Игрушечная ракета наполняется сжатым воздухом, который при запуске выбрасывает из нее массивную пробку. При вертикальном старте ракета поднимается на высоту $h=16~м$. Предлагается производить запуск ракеты другим способом. Сначала ракета скользит без начальной скорости по направляющим рельсам в виде полуокружности (см. рис) радиусом $R=4~м$. В нижней точке, когда ракета приобретает максимальную скорость, срабатывает двигатель ракеты.
На какую высоту поднимется ракета при таком способе запуска? Объясните результат с точки зрения закона сохранения энергии. Трением и сопротивлением воздуха можно пренебречь.
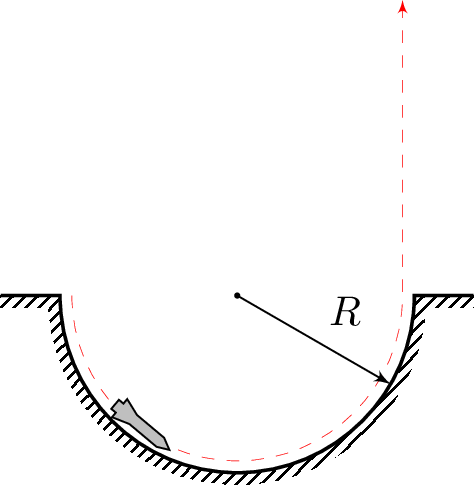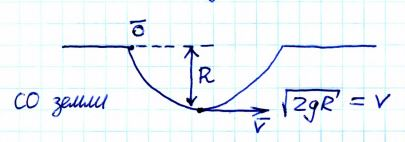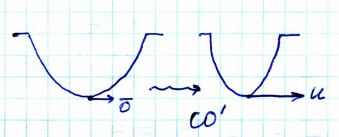
Решение: Если ракета неподвижна, то после выбрасывания пробки она приобретает скорость $u$, так что $\frac{u^2}{2}=gh \Rightarrow u=\sqrt{2gh}$, поскольку ракета движется вертикально вверх в поле тяжести $g$. В нижней точке траектории ракета имеет горизонтальную скорость, равную $\sqrt{2gR}$ по модулю.  Перейдем в систему отсчета $СО^{\prime}$, движущуюся со скоростью $\vec v$. В ней ракета покоится в нижней точке окружности. После выбрасывания пробки на приобретет скорость $u=\sqrt{2gh}$. В системе отсчета Земли ($СО$) скорость ракеты после выбрасывания пробки будет $$u+v=\sqrt{2gR}+\sqrt{2gh}=\sqrt{2g}(\sqrt{R}+\sqrt{h}).$$  После того, как ракета оторвется от рельсов, её скорость будет направлена вверх. В верхней точке полета скорость ракеты будет равна нулю.Из Закона сохранения энергии:$$(H+R)g=\frac{(u+v)^2}{2},$$где $H$ — высота верхней точки траектории ракеты над уровнем земли. Имеем$$H=\frac{(u+v)^2}{2g}-R=\frac{(\sqrt{R}+\sqrt{h})^2\cdot 2g}{2g}-R=h+2\sqrt{Rh}=32~м.$$Объясним с точки зрения Закона сохранения энергии, почему $H > h$. В первом случае пробка вылетает со скоростью $w$ в противоположную ракете сторону.Во втором случае происходит то же самое, но в $СО^{\prime}$. А в $СО$ земли после выброса пробки её скорость равна $|w-v|$ по модулю.Механическая энергия пробки массой $m_{пр}$ в первом случае равна $\frac{m_{пр}w^2}{2}=E_1$, а во втором $$\frac{m_{пр}|w-v|^2}{2}-m_{пр}gR=m_{пр}\left(\frac{|w-v|^2}{2}-\frac{v^2}{2}\right)=\frac{m_{пр}}{2}w^2-m_{пр}wv=E_2 < E_1.$$Из-за того, что $E_2 < E_1$, у ракеты во втором случае будет большая механическая энергия. Следовательно, ракета поднимется на большую высоту.
Ответ: $$H=h+2\sqrt{Rh}=32~м.$$
Темы:
T, Механика, Динамика, Всероссийские, Потенциальная энергия